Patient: sex M, age 69
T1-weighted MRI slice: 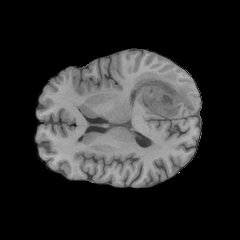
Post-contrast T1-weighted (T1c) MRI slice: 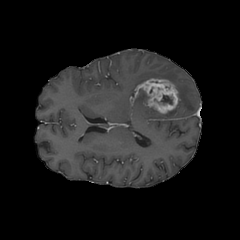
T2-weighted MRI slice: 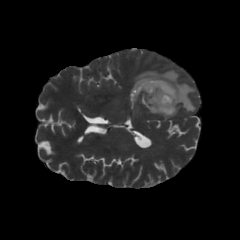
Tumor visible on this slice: yes
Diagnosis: Glioblastoma, IDH-wildtype
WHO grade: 4